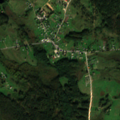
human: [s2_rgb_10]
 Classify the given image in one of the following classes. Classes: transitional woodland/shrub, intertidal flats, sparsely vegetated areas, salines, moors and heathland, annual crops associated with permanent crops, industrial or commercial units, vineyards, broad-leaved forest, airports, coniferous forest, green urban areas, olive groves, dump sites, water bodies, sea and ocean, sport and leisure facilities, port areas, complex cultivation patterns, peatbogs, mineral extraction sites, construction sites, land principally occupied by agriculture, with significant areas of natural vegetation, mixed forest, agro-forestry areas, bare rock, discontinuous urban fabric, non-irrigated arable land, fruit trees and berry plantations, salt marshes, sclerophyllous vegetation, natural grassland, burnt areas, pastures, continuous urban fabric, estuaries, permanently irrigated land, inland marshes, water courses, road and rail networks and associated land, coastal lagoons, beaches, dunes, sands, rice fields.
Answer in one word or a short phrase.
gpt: discontinuous urban fabric, complex cultivation patterns, land principally occupied by agriculture, with significant areas of natural vegetation, coniferous forest, mixed forest, transitional woodland/shrub